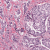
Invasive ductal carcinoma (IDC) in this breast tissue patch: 1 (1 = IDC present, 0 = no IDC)